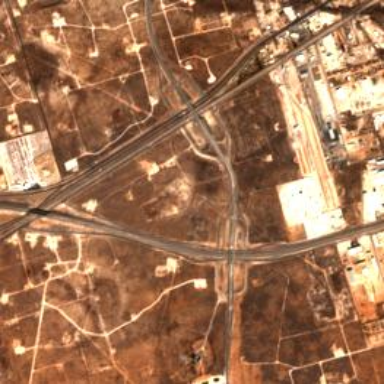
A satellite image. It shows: Motorway junction.